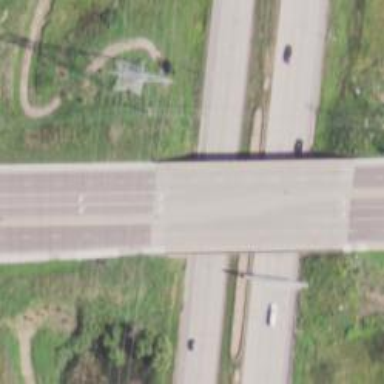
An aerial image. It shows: Asphalt cycleway on bridge.